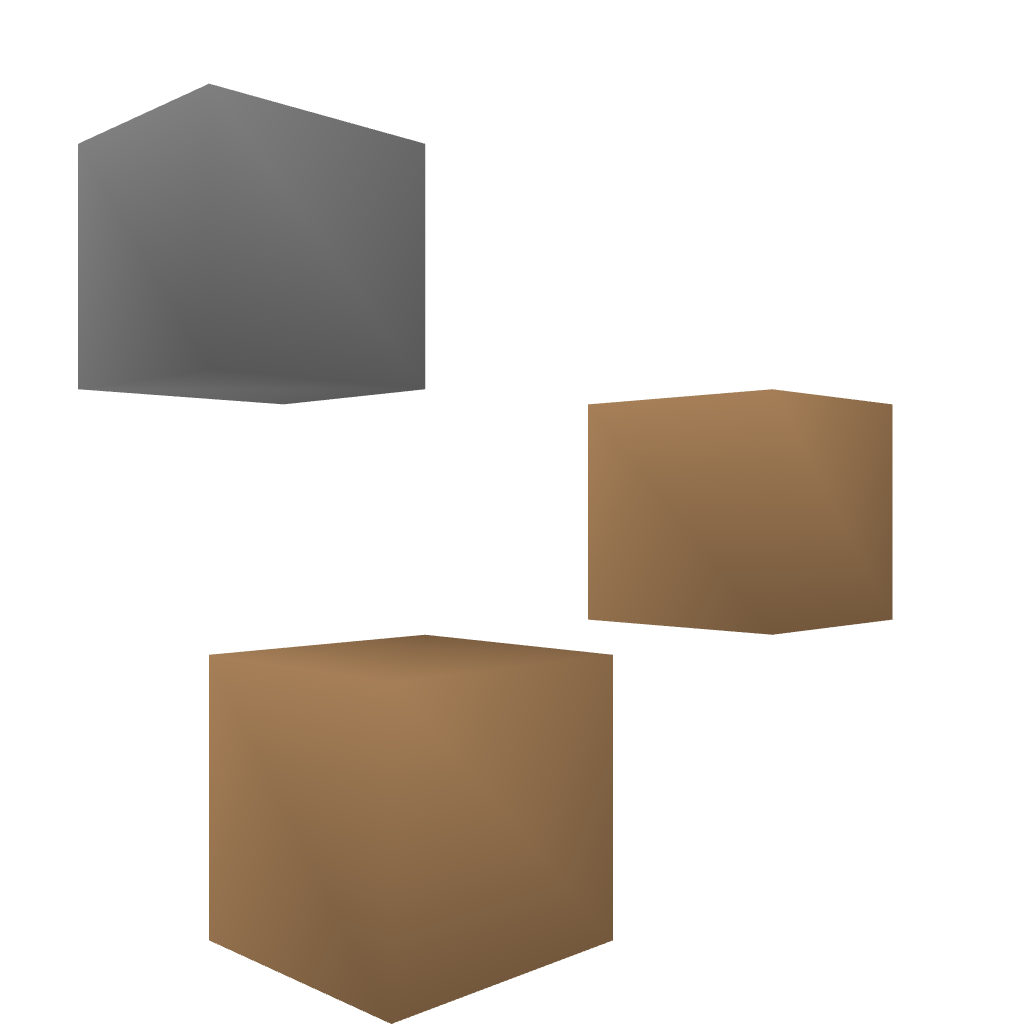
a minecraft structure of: Simple Casino bad low quality